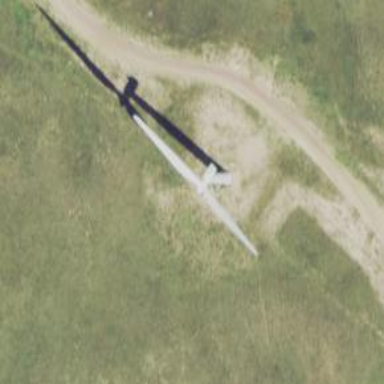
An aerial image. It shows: Wind turbine generator that utilizes wind as its source for generating electricity. It is of the horizontal axis type.